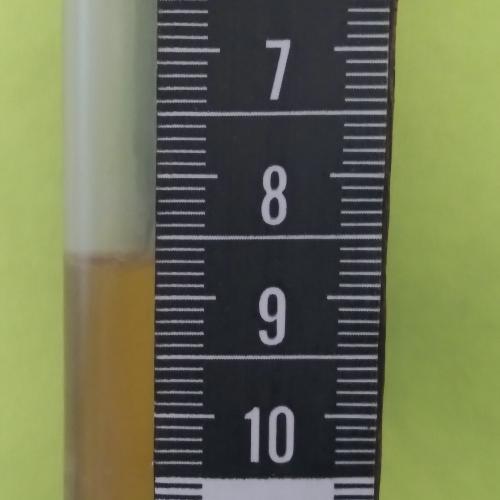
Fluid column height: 8.7 cm